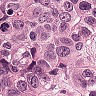
Metastatic tissue present: yes